Question: Hello awesome dev community.
I have looked for an answer to this for days now and just can't seem to find a handle, so decided to post Q myself.
I have a game that has menus for picking items.
The menus can have 2 -> 30+ items, so they need to scroll. There are also category menus, which when an item is clicked, a new menu with that category's items appears.
I figured that the most efficient way to go about it is by creating all the elements needed for the menu on a dedicated layer.
The issue is that I have no idea how to call my addNewItems:itemsArray function defined in the main game scene, from the CCLayer containing the menu.
Or, should I just use one layer? A bit messy and difficult to move multiple items together.
Thank you so much for any help - or pointing me in the direction of a clear tutorial or examples of how to do that since I honestly couldn't find any.
Below is a flowchart of what I'm looking to create.
Thanks!!
Hanaan

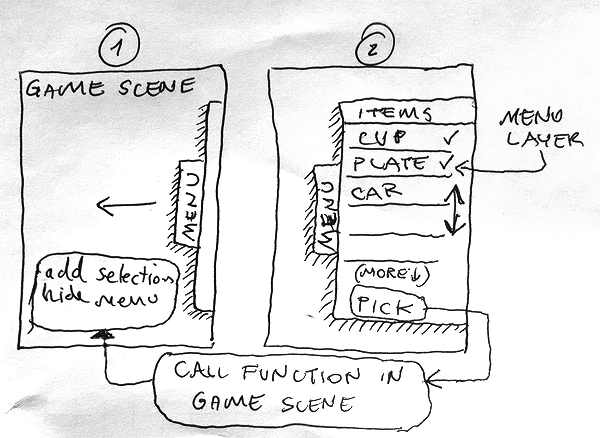
Answer: Finally got an answer from David994A (cocos2d forum)
The answer is to pass the layer a pointer to it's parent layer
I initialize the CCLayer like this:
-(id) initWithParent:(CCLayer *)parentLayer;
and call it like this:
ItemsMenuLayer *tempLayer = [[ItemsMenuLayer alloc] initWithParent:self];
Then, from inside the CClayer I can call any of the parent's layer functions, like this:
[parentLayer functionName];